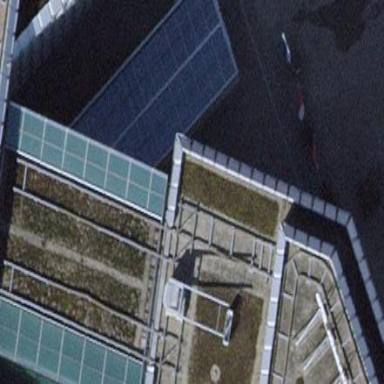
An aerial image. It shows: View of roof of building.